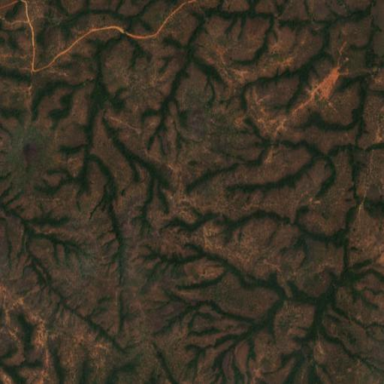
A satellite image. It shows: Forest area.